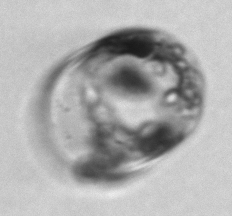
Label: Guinardia_flaccida